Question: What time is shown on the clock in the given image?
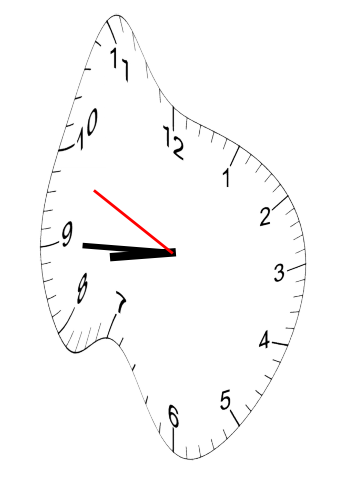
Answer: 08:44:49